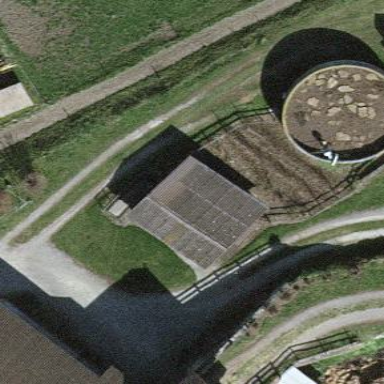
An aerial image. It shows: Shed.